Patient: sex F, age 76
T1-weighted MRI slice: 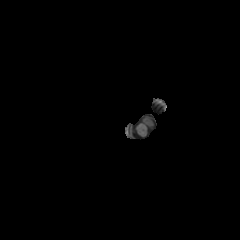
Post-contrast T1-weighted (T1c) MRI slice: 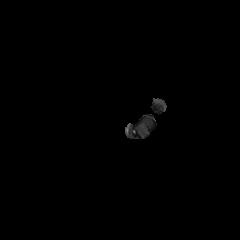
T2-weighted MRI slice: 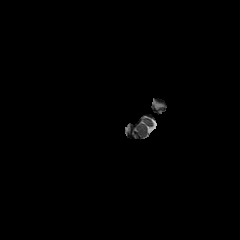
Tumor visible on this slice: no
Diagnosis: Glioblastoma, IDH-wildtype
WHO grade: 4